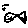
Label: fish